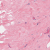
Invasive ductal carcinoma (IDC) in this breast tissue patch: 0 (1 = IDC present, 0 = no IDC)